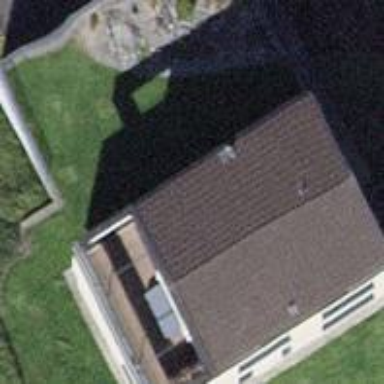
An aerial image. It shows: Residential building.